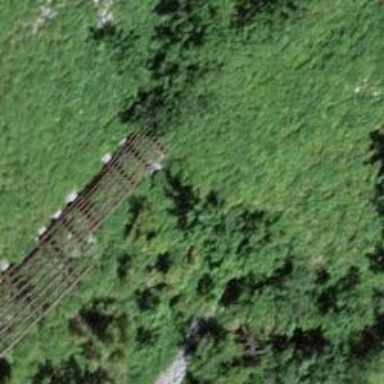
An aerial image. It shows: Structure for avalanche protection.